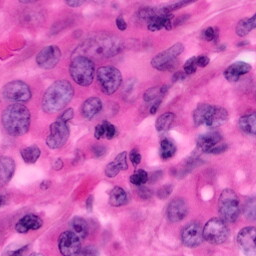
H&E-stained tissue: Pancreatic